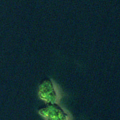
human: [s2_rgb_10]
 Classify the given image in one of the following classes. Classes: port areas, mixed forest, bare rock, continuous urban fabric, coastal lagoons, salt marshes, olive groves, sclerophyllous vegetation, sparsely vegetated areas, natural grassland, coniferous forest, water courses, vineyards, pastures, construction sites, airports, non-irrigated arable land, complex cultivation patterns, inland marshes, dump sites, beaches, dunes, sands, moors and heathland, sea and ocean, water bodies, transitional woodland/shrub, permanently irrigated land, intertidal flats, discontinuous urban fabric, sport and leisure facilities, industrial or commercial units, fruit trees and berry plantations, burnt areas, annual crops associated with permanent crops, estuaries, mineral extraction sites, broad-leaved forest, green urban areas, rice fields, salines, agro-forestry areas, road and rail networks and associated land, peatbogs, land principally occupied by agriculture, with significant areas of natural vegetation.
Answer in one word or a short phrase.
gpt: water bodies